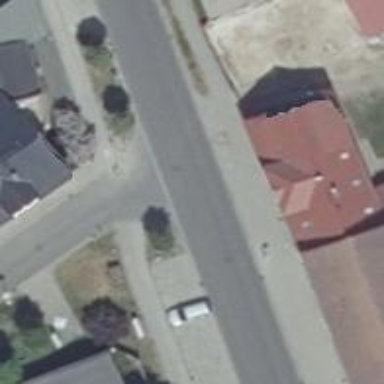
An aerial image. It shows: Parallel parking lane on residential road with asphalt surface.